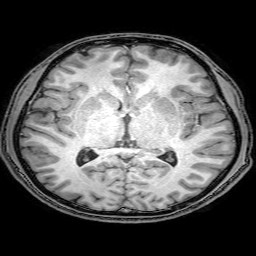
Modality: T1w
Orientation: coronal
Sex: male
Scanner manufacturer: philips
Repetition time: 0.008092 s
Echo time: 0.0037 s